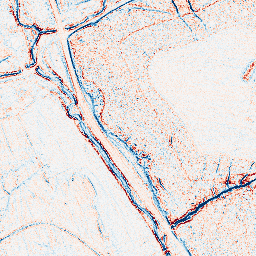
Category: edge_preserving
Decomposition family: anisotropic_diffusion
Decomposition parameters: iterations: 5
kappa: 10
gamma: 0.1
Upsampling method: quintic
Upsampling parameters: scale: 4
Upsampling scale: 4